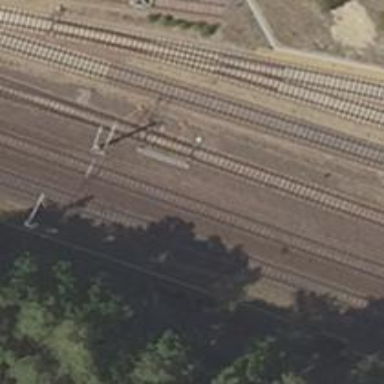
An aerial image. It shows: Railway switch.